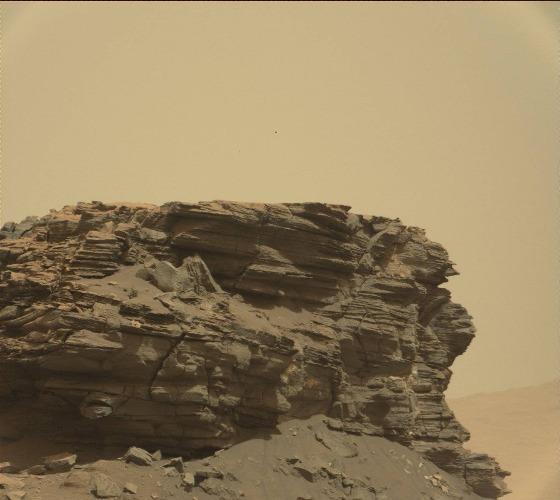
Terrain classes present: Bedrock, Gravel / Sand / Soil, Rock, Shadow, Sky / Distant Mountains